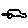
Label: car